Field crop: maize
Growth stage: 2
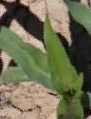
Species: maize